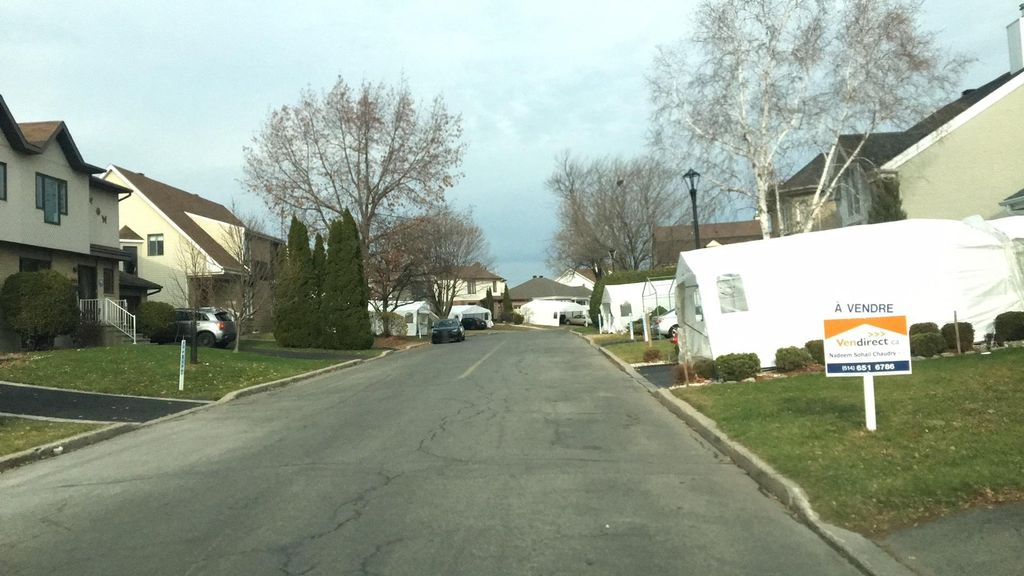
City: montreal